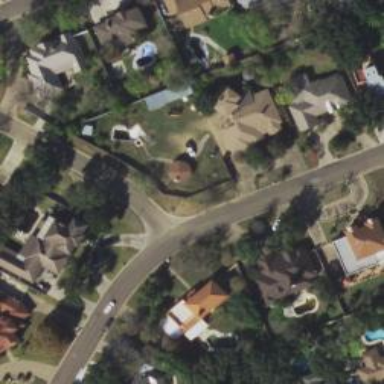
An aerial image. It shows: Residential road lined with residential properties on both sides.